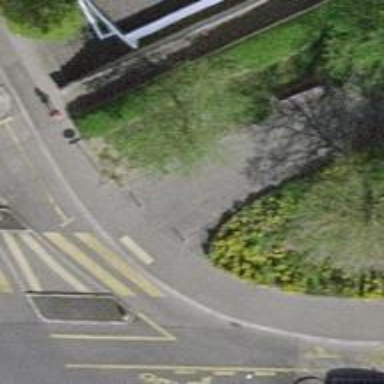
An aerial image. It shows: Bollard barrier.